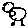
Label: bird